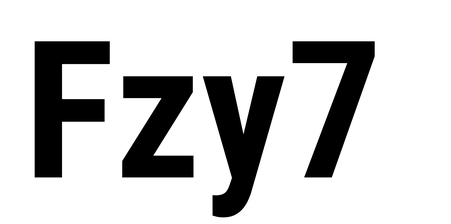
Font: Roboto_Condensed_Bold